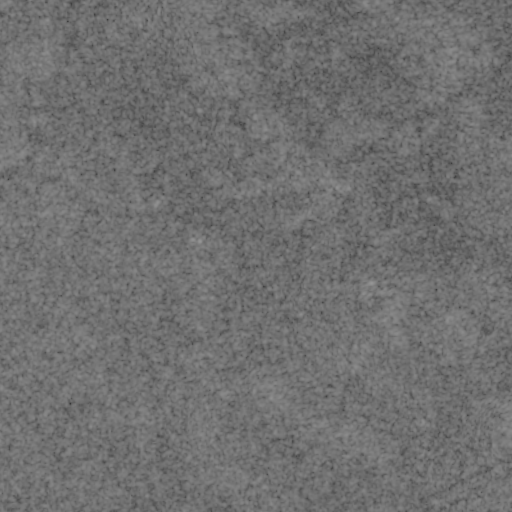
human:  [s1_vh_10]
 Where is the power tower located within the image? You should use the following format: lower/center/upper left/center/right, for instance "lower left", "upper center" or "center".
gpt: The power tower is located in the upper left of the image.
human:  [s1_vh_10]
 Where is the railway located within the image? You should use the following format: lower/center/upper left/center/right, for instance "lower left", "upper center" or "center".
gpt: The railway is located in the upper of the image.
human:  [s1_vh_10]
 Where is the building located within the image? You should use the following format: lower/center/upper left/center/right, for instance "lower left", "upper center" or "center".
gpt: The building is located in the center right of the image.
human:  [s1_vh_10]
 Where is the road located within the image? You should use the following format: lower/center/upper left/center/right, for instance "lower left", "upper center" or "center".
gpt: There is no road in the image.

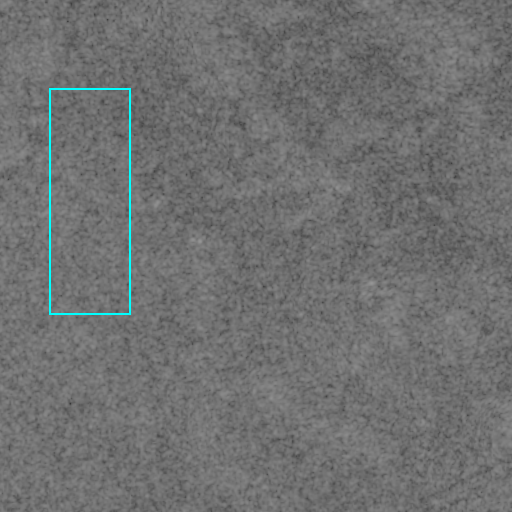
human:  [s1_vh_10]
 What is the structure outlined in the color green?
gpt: There is no green outline.
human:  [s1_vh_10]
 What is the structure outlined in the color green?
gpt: There is no structure outlined in green.